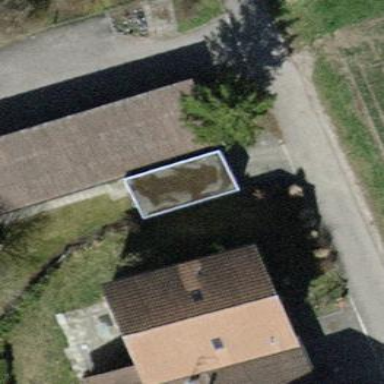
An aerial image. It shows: Carport building.